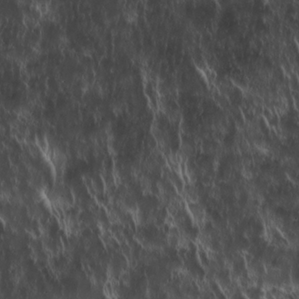
Label: non_frost